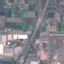
Label: Highway